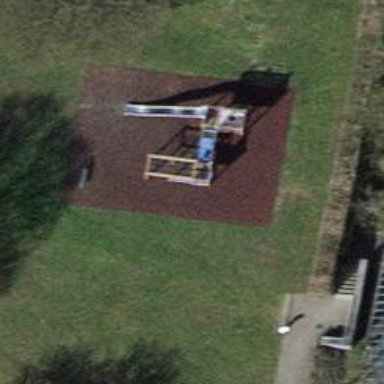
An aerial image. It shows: Playground area for leisure activities on the land.